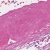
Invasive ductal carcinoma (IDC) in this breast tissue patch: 0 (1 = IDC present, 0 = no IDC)